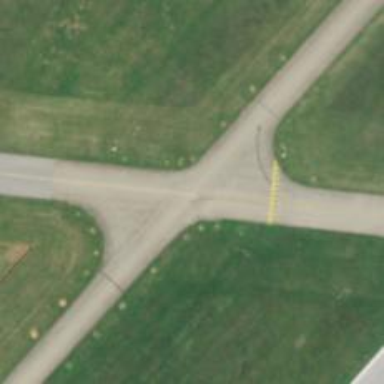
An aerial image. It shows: View of taxiway at the airport.